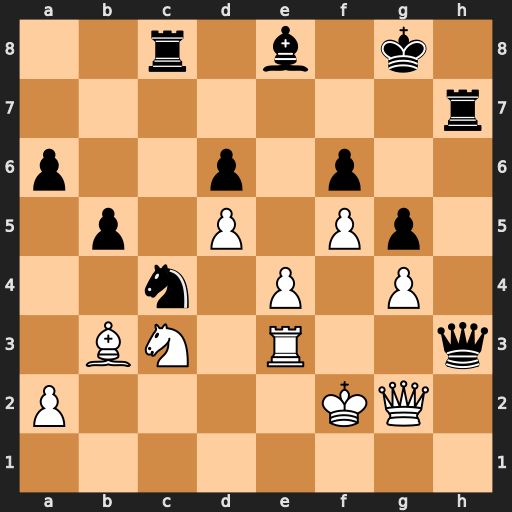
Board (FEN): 2r1b1k1/7r/p2p1p2/1p1P1Pp1/2n1P1P1/1BN1R2q/P4KQ1/8
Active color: w
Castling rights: -
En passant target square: -
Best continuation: Rxh3 Rxh3 Qxh3